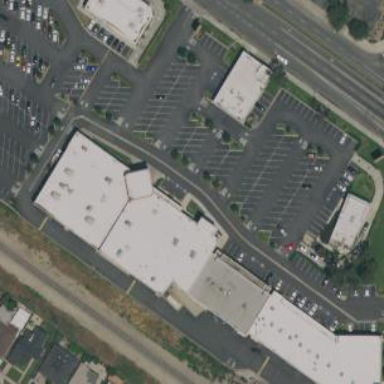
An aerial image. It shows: Commercial building housing department store.